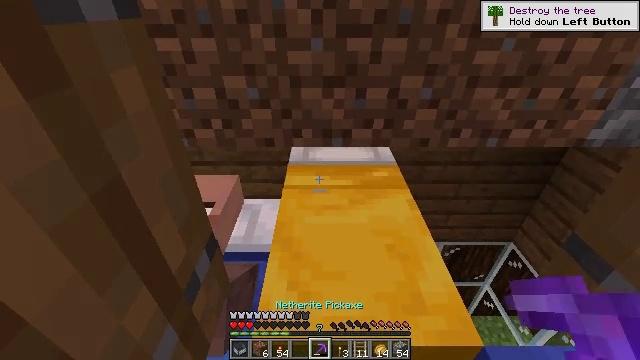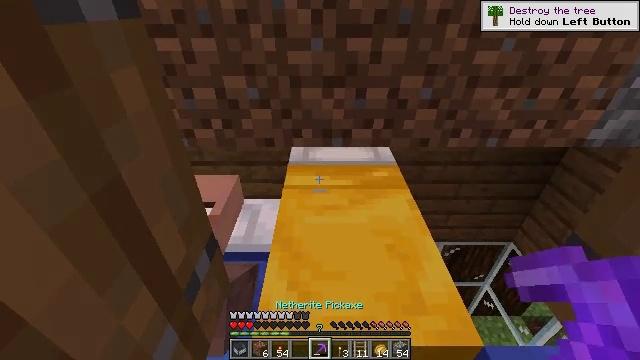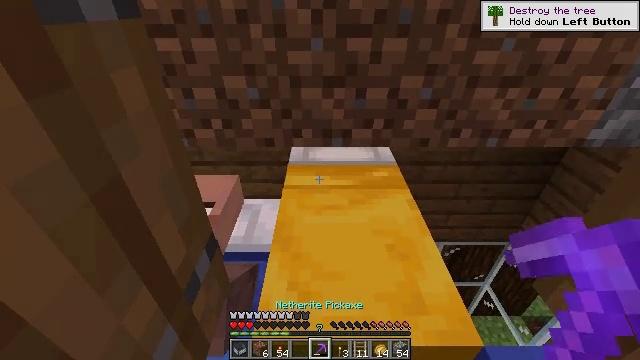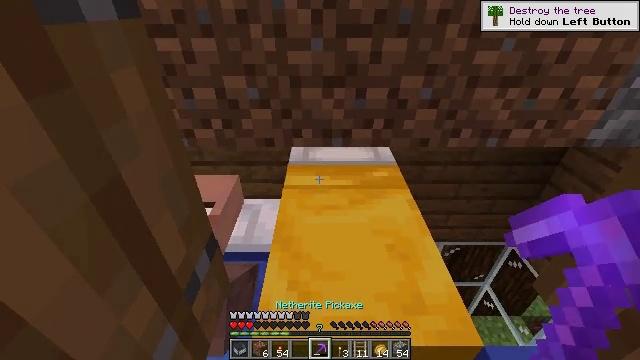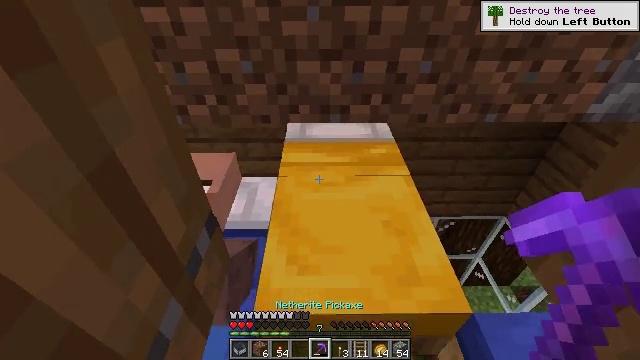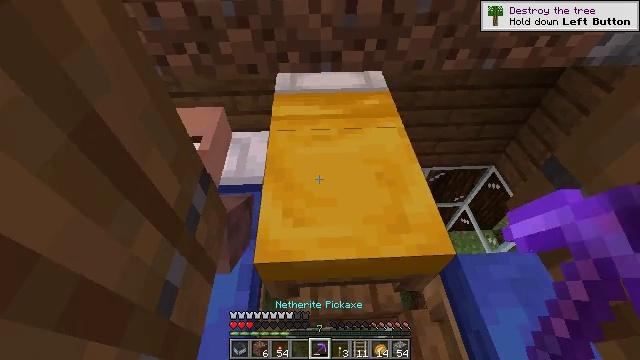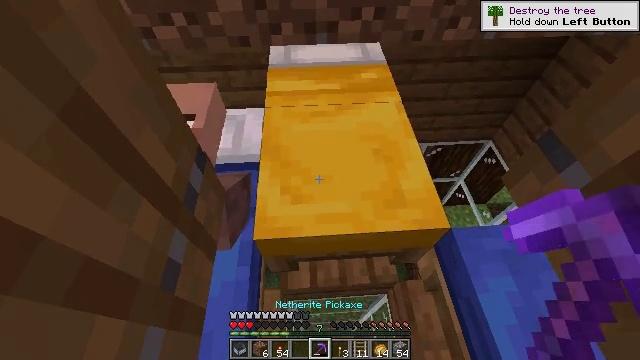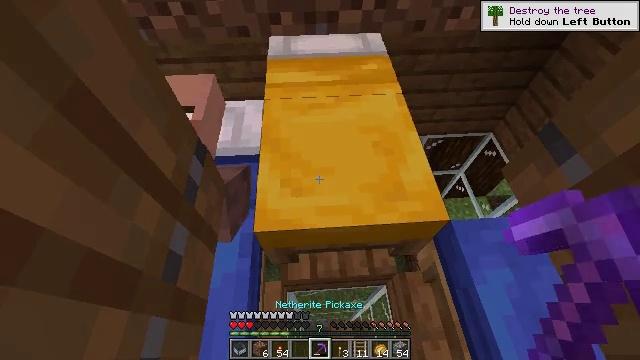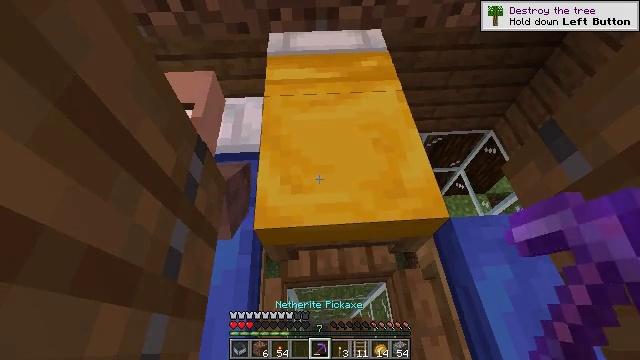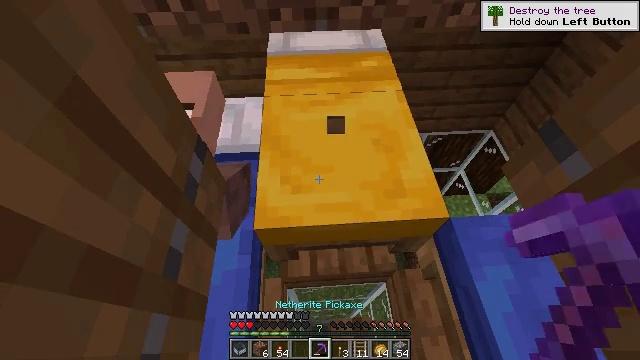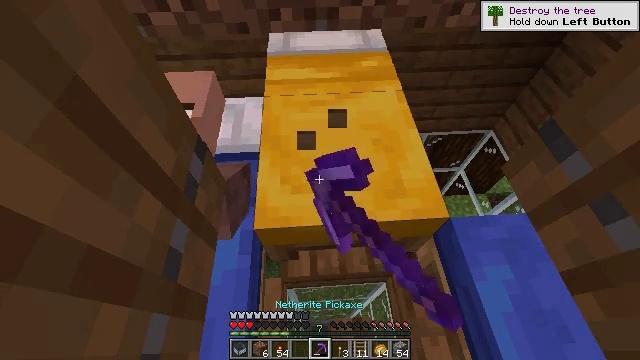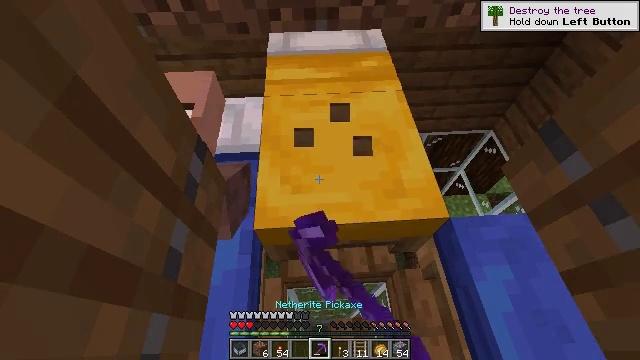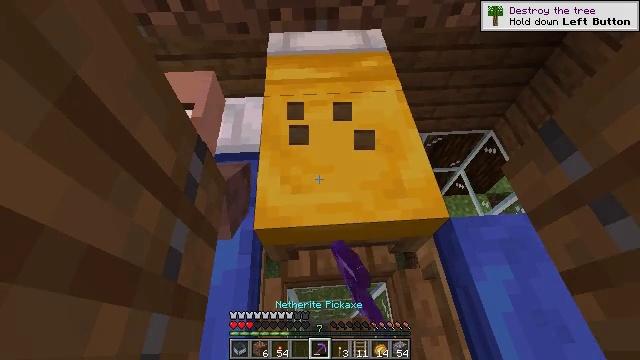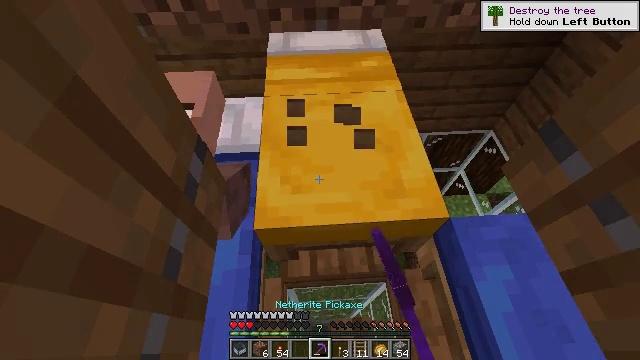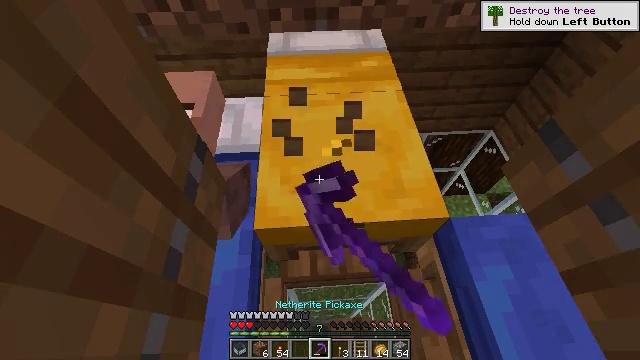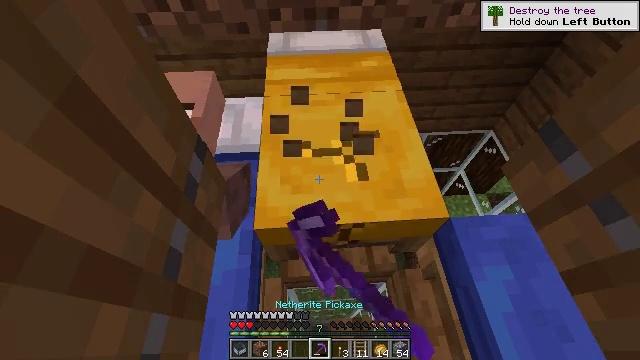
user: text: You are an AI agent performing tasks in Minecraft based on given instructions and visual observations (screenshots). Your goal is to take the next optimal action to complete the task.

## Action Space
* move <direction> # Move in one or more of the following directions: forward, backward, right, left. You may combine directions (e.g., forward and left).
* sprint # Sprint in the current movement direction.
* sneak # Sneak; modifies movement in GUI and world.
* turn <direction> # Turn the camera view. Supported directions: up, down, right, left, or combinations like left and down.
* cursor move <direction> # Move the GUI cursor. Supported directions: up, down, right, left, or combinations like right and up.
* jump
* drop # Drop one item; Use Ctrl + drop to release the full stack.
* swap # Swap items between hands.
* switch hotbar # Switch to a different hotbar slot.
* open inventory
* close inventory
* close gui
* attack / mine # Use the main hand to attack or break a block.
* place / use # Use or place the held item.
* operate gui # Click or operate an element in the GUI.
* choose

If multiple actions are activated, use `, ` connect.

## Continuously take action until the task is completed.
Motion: motion action
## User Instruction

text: Collect the yellow bed from its place.
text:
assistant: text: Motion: sneak
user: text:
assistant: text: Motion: sneak
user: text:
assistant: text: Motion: sneak
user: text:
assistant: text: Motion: sneak, turn down
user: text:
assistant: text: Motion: sneak, turn right and down
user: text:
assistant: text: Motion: sneak, turn right and down
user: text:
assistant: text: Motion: sneak, turn down
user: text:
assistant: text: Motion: sneak
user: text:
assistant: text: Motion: sneak, attack / mine
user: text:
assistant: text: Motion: sneak, attack / mine
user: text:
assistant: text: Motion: sneak, attack / mine
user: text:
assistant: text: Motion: sneak, attack / mine
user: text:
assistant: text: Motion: sneak, attack / mine
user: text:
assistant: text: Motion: sneak, attack / mine
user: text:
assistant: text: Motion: sneak, attack / mine
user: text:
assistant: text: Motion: sneak, attack / mine
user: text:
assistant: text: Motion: sneak, attack / mine
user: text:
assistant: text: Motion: sneak, attack / mine
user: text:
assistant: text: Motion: sneak, attack / mine
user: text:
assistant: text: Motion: sneak, attack / mine
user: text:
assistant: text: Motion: sneak, attack / mine
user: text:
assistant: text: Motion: sneak, attack / mine
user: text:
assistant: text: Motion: sneak, attack / mine
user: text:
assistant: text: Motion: sneak
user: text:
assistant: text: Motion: sneak